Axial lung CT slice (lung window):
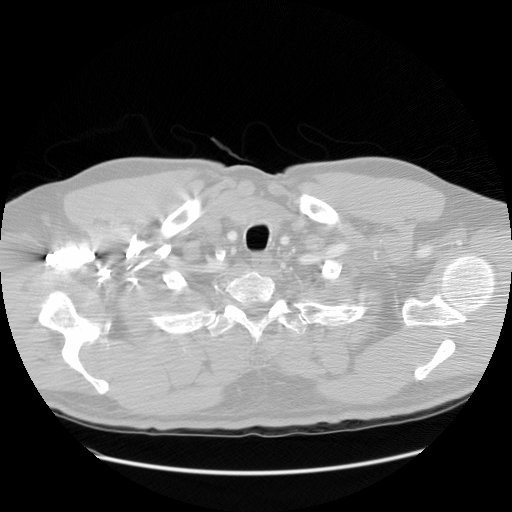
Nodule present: no